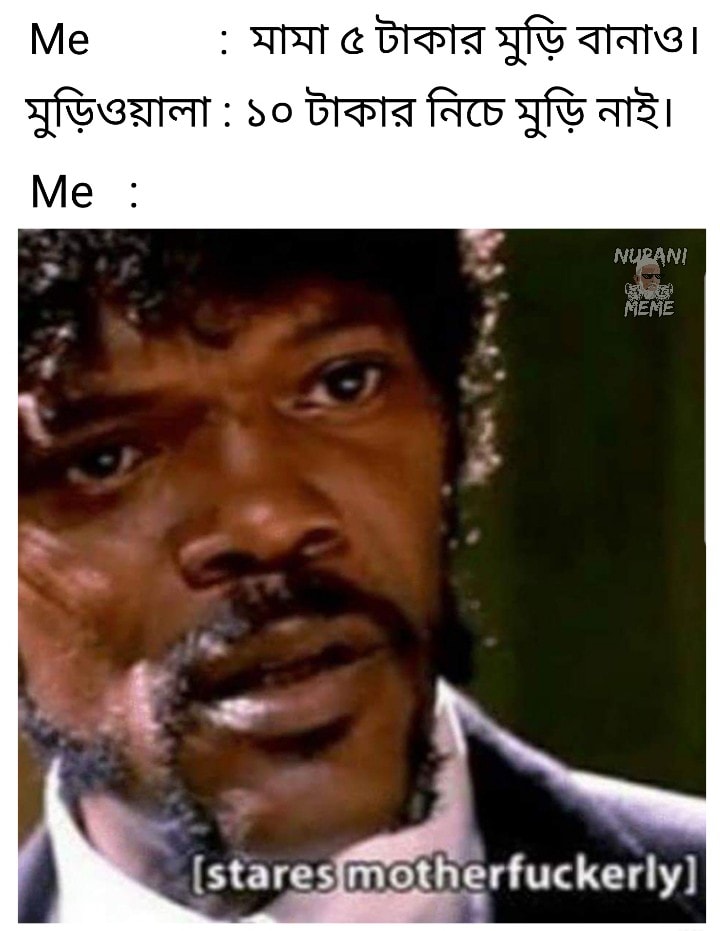
Caption: Me  : মাম ৫ টাকার মুড়ি বানাও ।   মুড়িওয়ালাঃ ১০ টাকার নিচে মুড়ি নাই ।   Me  :   stares motherfuckerly
Label: non-hate